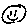
Label: smiley face